Interaction volume radius: 5 \u00c5
Interaction volume height: 10 \u00c5
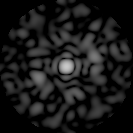
Disorder parameter: 0.8567